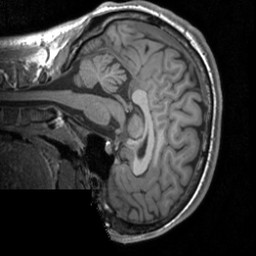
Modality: T1w
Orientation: sagittal
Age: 24
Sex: male
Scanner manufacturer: siemens
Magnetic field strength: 3 T
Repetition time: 1.9 s
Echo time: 0.00226 s